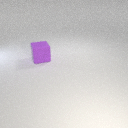
large purple rubber cube